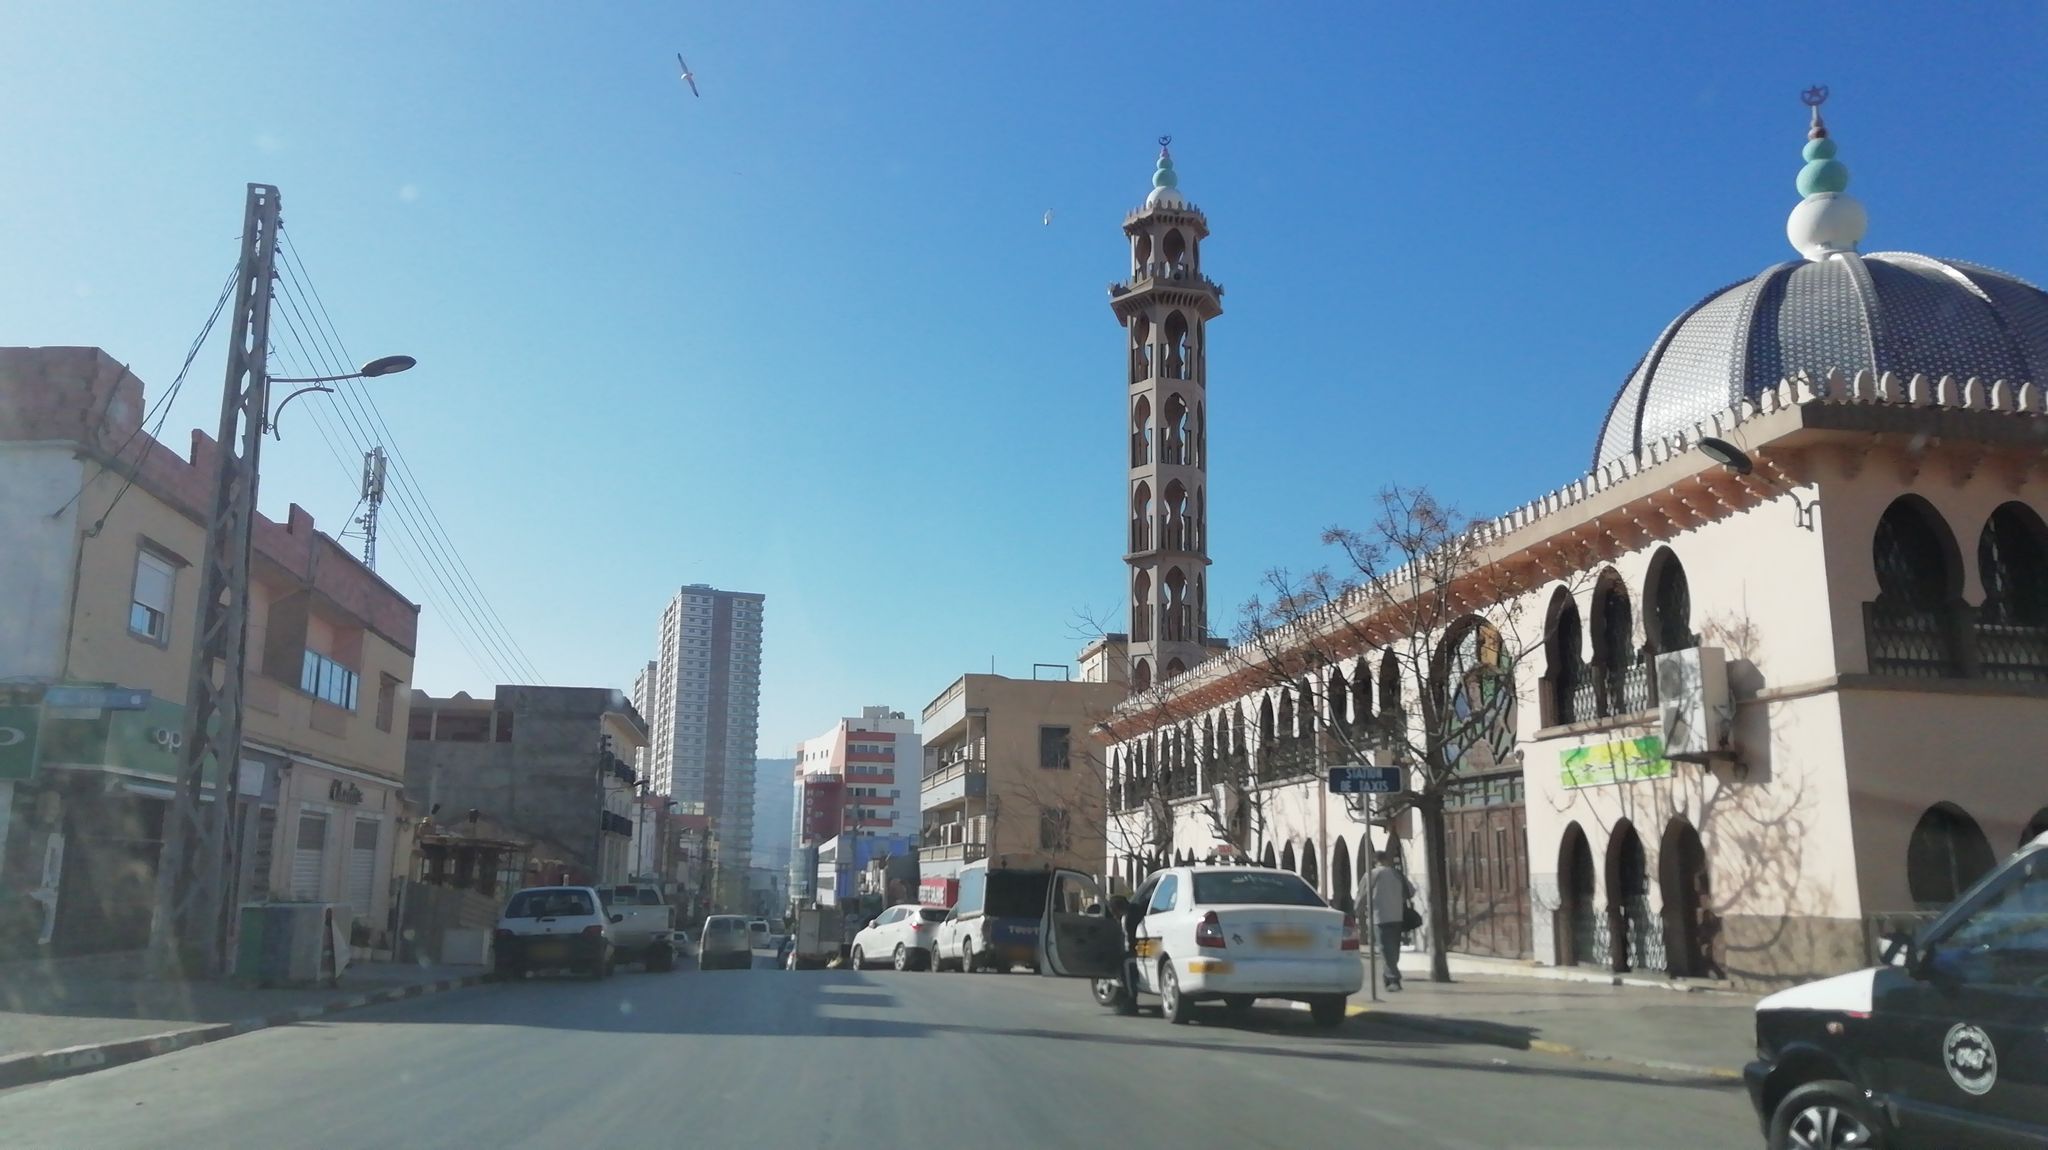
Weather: clear
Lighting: day
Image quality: good
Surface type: driving surface
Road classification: secondary, secondary_link
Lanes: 2.0
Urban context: urban centre
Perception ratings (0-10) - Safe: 7.39, Lively: 7.34, Beautiful: 4.01, Boring: 2.75, Depressing: 2.42, Wealthy: 9.18